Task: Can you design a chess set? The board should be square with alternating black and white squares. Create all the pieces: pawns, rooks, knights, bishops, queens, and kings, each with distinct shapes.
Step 3864:
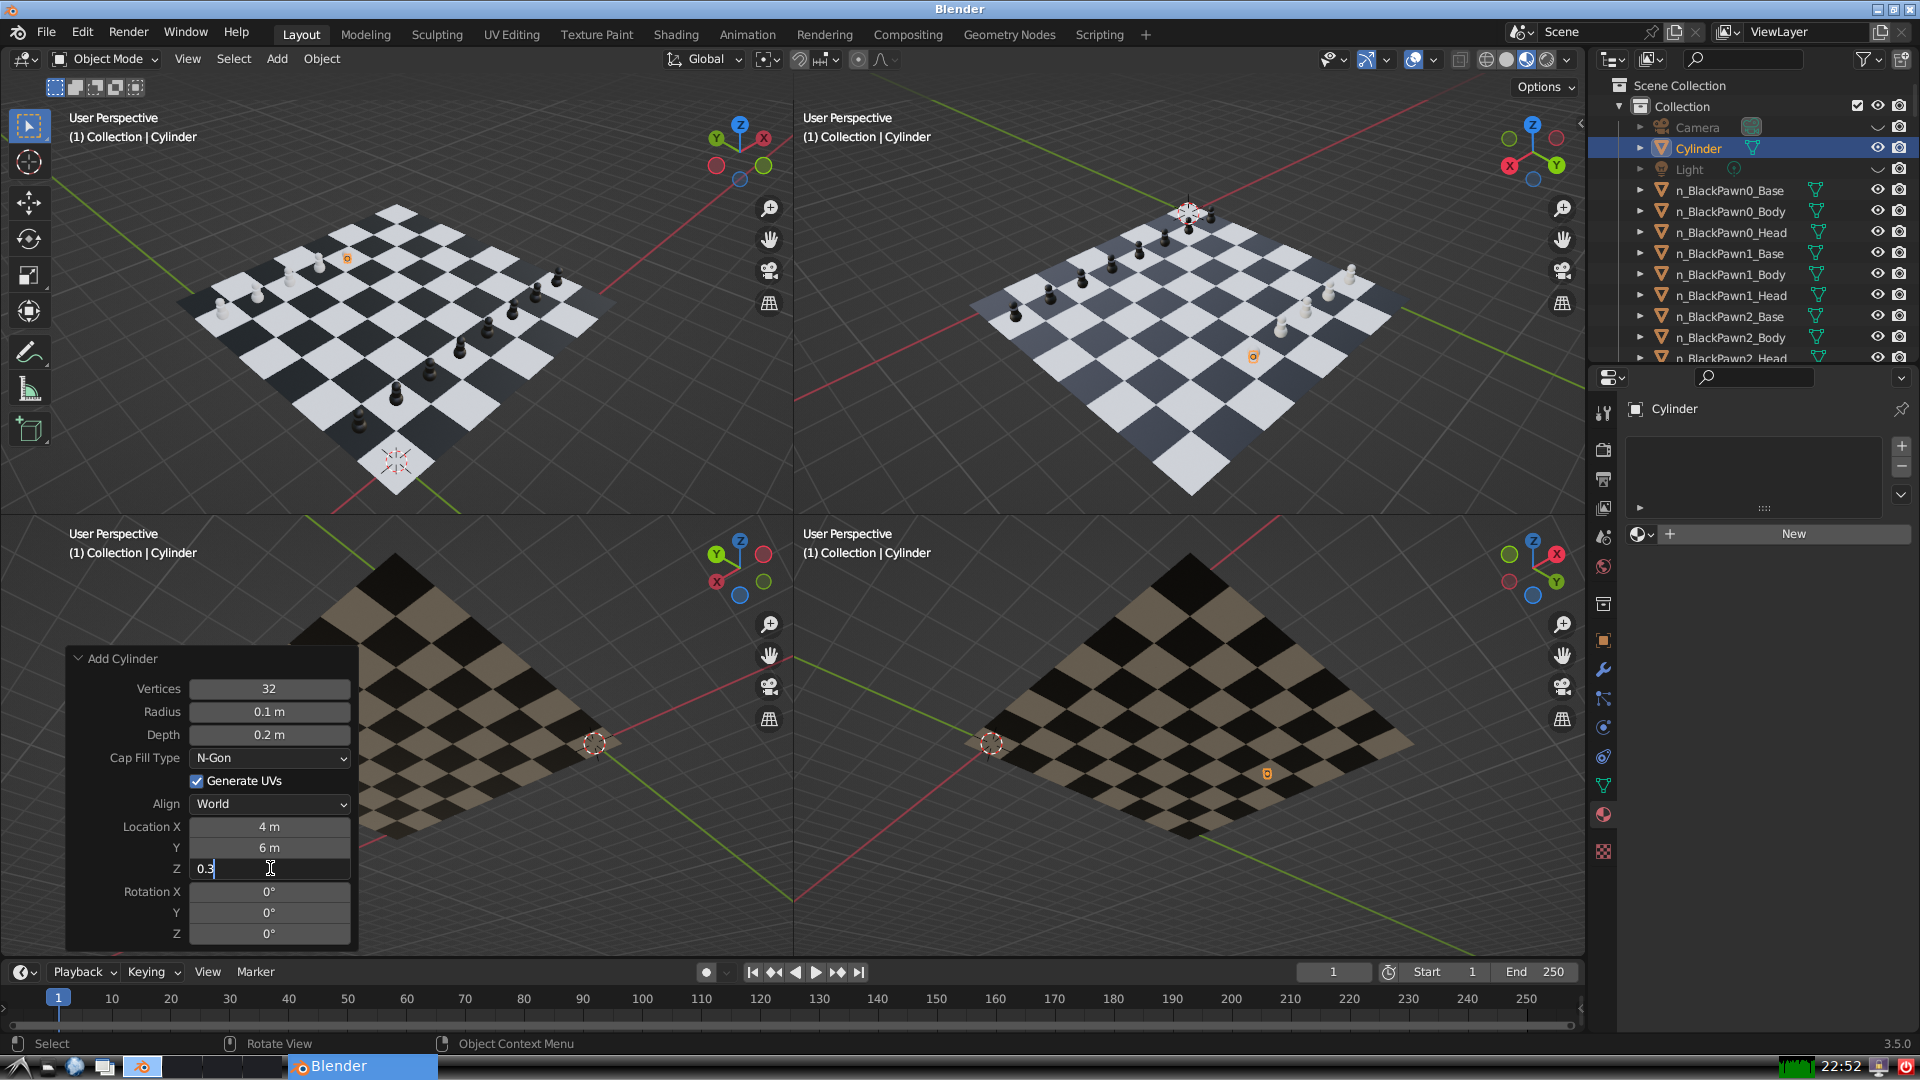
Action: {"key_press": ['Return']}